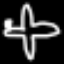
Label: airplane